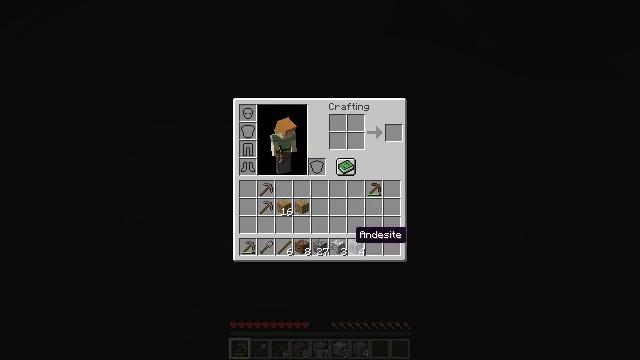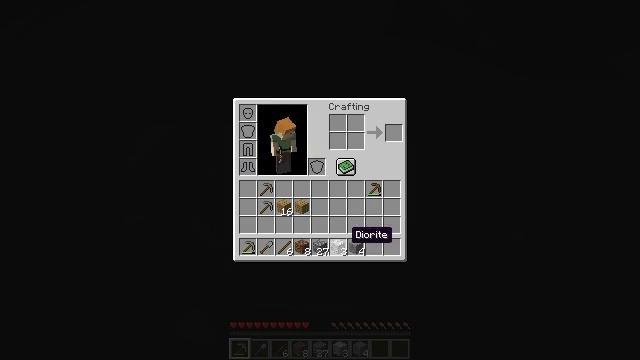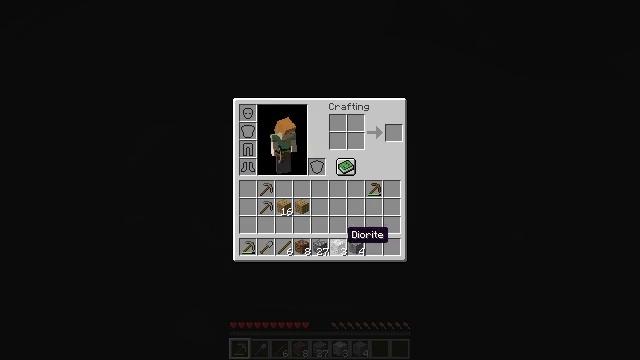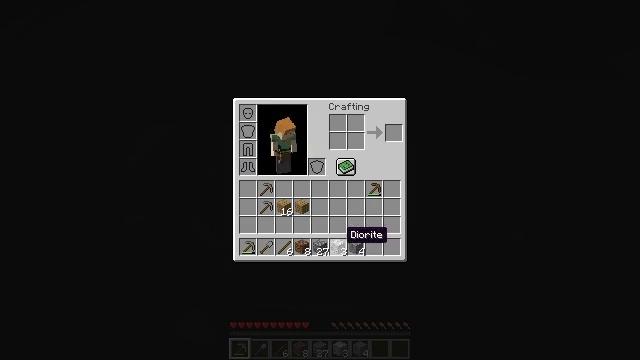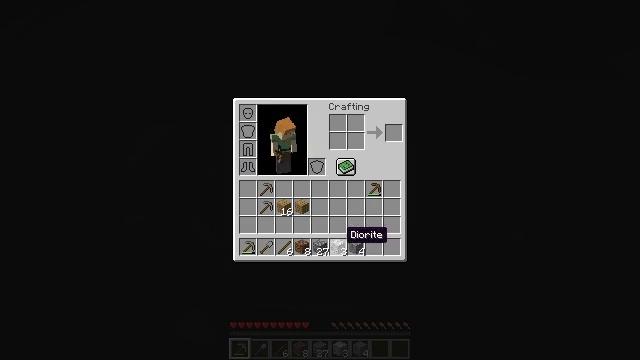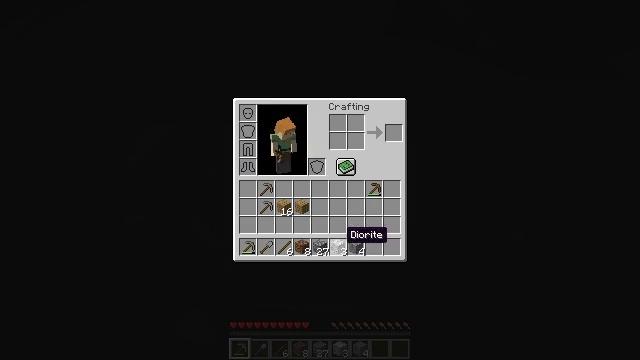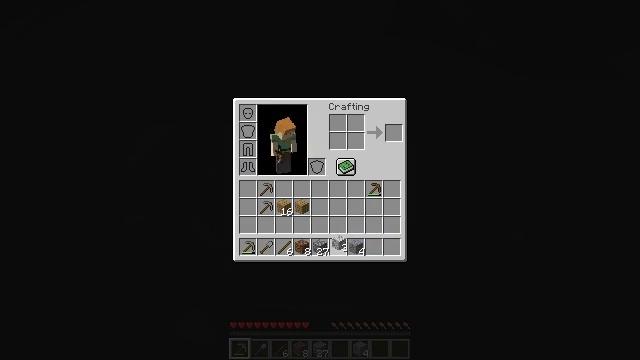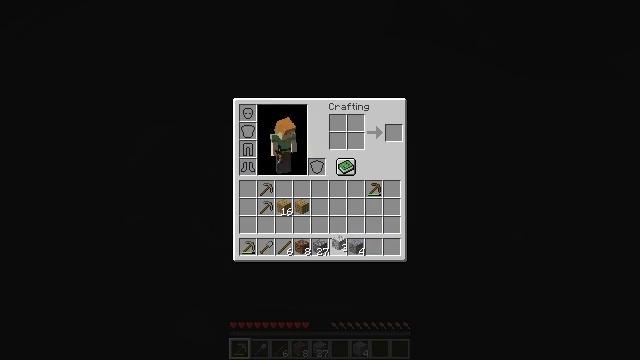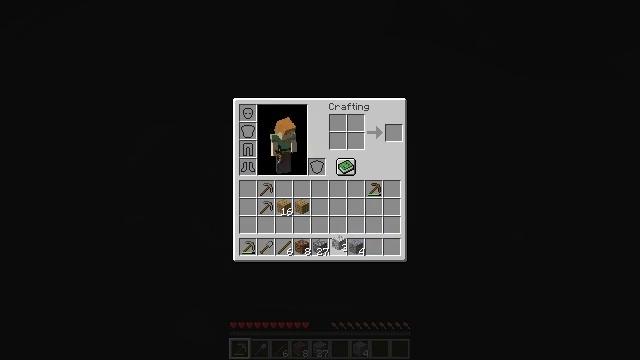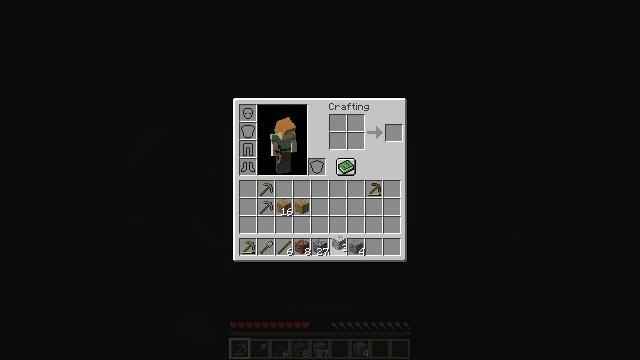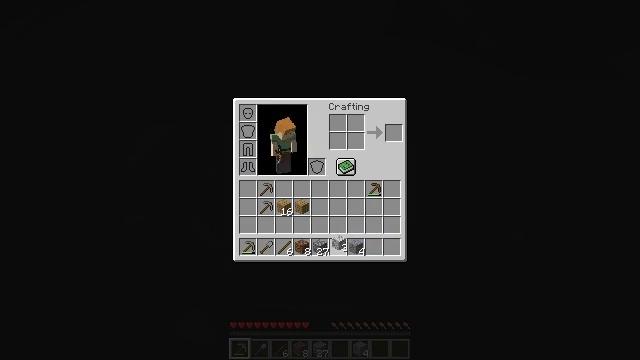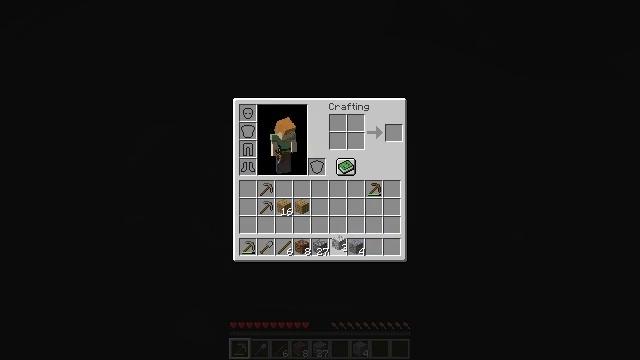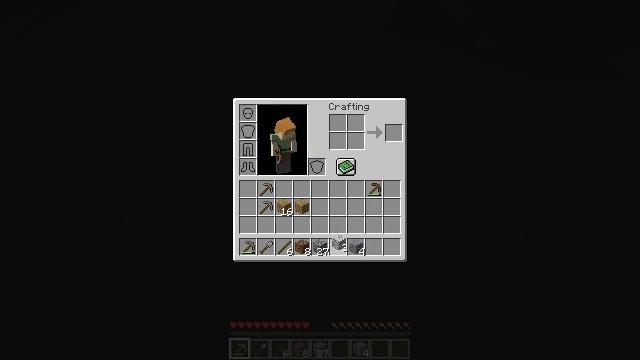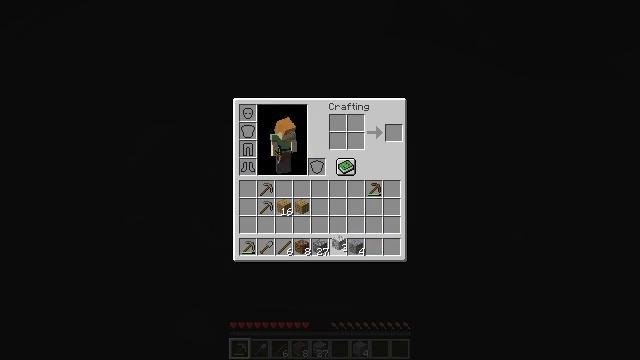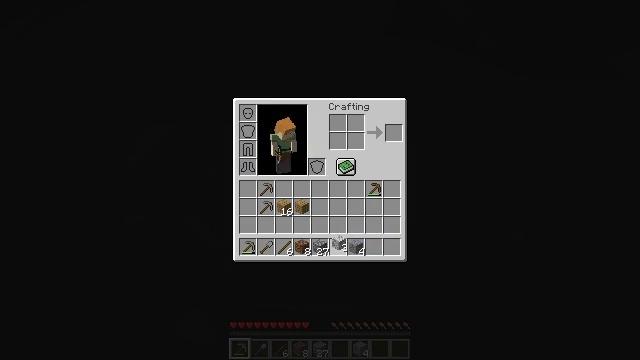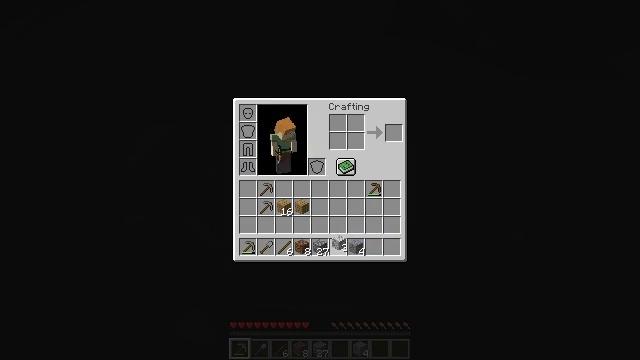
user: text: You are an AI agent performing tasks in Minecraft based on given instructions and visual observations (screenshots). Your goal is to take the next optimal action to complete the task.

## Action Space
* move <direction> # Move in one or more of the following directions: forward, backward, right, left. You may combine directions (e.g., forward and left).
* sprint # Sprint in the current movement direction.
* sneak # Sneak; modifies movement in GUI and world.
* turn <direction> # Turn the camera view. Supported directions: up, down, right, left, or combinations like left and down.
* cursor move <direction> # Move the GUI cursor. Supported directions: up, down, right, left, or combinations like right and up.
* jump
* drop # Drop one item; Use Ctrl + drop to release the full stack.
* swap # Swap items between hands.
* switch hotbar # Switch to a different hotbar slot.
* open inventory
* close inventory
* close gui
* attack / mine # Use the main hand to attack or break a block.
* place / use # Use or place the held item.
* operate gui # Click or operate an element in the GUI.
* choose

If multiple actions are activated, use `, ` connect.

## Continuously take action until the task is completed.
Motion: motion action
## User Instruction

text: Polish the andesite into polished andesite at the crafting table.
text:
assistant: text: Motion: no_op
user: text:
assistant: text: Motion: no_op
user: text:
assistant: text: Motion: no_op
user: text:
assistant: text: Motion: no_op
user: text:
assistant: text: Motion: no_op
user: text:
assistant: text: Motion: operate gui
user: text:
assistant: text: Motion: operate gui
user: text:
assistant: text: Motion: operate gui
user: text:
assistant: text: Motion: no_op
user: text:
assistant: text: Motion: no_op
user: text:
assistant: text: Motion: no_op
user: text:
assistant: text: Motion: no_op
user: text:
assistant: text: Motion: no_op
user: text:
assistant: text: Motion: operate gui
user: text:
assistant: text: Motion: operate gui
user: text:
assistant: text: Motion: operate gui
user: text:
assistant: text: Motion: operate gui
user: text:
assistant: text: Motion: no_op
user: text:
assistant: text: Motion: no_op
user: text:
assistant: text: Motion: no_op
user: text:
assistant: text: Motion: no_op
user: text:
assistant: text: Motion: no_op
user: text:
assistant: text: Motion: no_op
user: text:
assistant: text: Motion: no_op
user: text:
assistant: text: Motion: no_op
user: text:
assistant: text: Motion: no_op
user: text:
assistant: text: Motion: no_op
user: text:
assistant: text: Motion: no_op
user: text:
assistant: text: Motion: cursor move up
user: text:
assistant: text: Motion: no_op